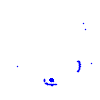
Particle: electron